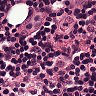
Metastatic tissue present: no